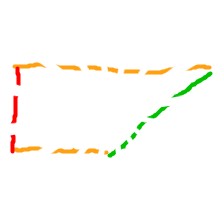
Shape: trapezoid